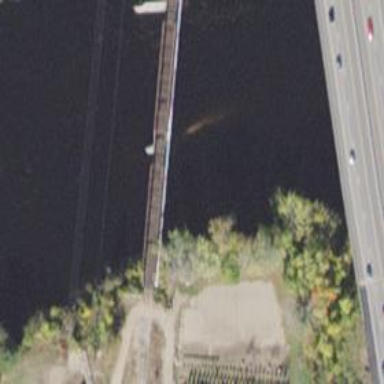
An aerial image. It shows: Bridge supported by piers.